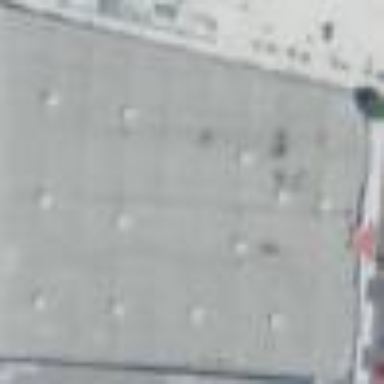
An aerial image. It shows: Warehouse building.